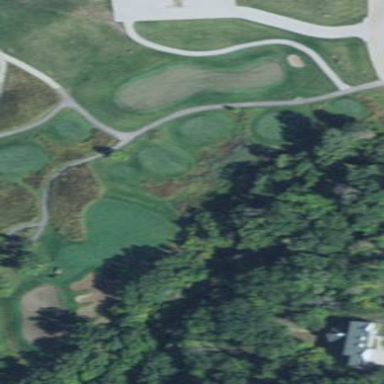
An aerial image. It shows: Rough grassy area used for golf.